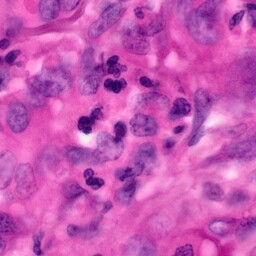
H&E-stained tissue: Pancreatic